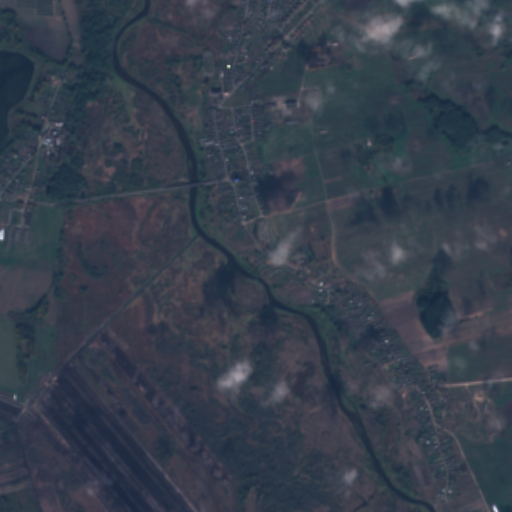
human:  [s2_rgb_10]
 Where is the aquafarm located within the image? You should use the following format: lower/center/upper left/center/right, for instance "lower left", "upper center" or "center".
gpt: The aquafarm is located in the upper left of the image.
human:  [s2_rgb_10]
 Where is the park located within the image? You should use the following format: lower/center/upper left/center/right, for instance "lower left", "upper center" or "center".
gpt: The park is located in the upper center of the image.
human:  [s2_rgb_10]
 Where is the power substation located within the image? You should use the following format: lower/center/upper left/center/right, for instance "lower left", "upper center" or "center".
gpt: The power substation is located in the upper center of the image.
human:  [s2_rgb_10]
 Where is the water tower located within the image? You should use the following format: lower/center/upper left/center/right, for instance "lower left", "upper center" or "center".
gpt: The water tower is located in the upper center of the image.
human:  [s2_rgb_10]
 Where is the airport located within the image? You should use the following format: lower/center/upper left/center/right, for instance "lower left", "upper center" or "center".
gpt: There is no airport in the image.